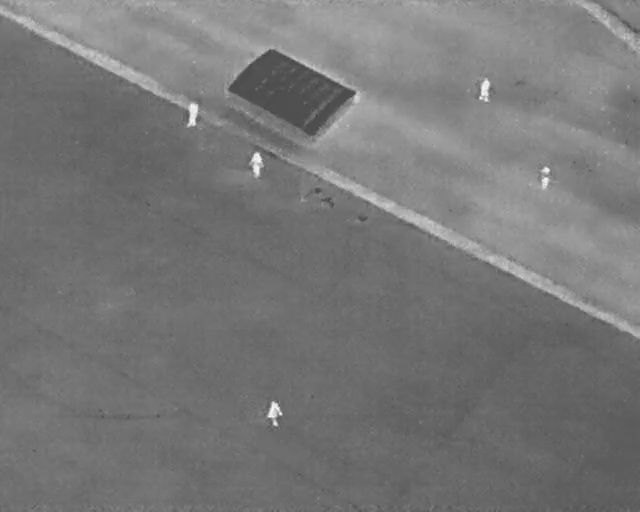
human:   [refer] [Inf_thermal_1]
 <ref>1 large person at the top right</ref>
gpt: <box>[[73, 16, 77, 19, 6]]</box>